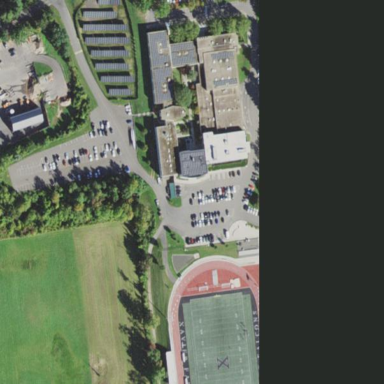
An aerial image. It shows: School.